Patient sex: M
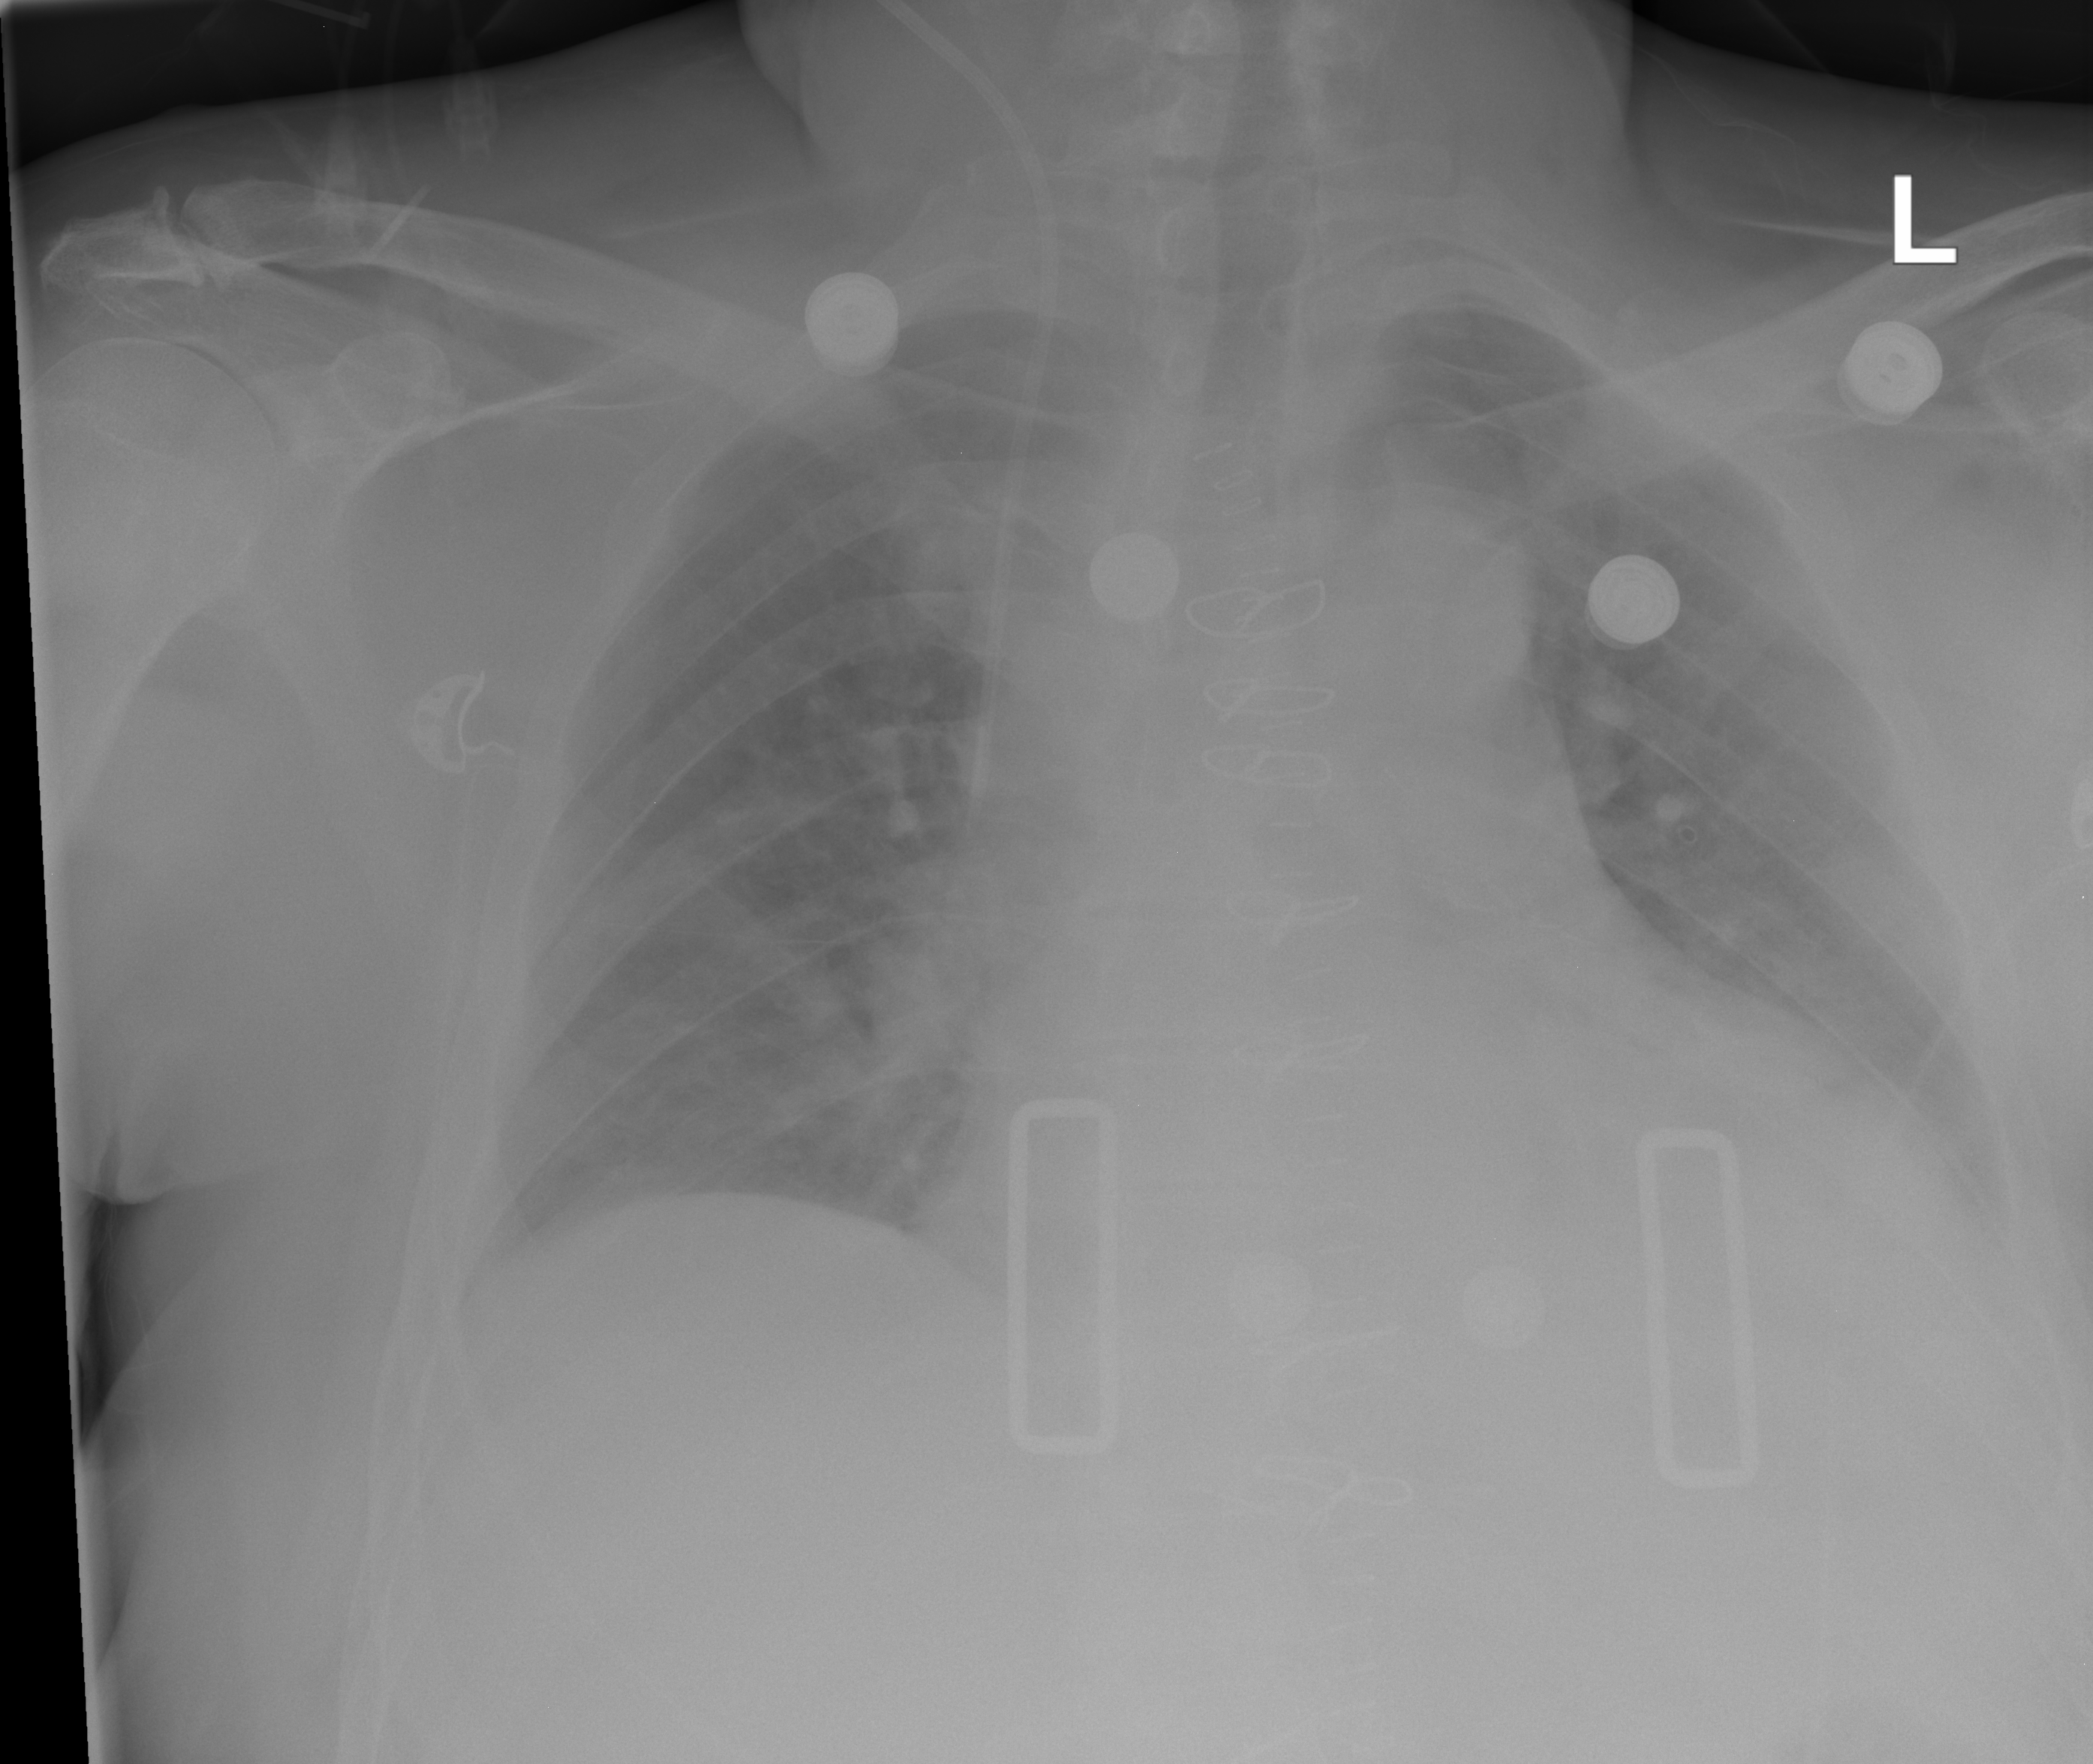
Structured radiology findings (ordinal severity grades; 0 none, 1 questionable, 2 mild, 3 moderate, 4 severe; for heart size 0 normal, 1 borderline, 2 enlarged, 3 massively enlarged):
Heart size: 2
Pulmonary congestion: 0
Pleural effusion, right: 0
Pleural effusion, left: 1
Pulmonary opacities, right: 0
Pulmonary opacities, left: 0
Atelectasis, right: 0
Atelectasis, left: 2